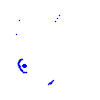
Particle: proton